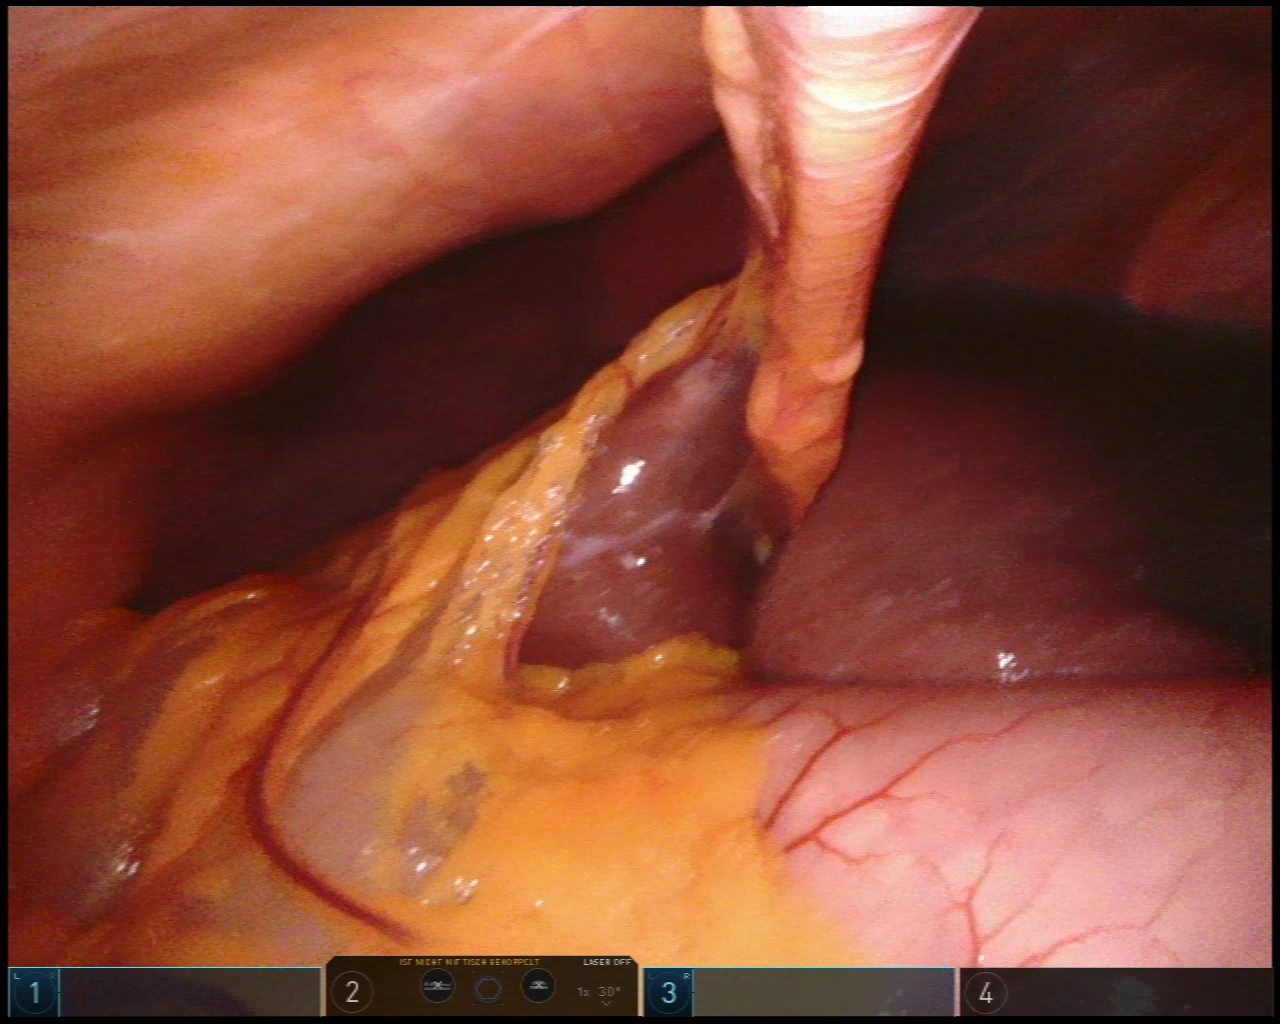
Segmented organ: stomach
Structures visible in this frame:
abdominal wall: yes
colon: no
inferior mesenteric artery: no
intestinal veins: no
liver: yes
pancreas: no
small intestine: no
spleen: no
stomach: yes
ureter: no
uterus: no
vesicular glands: no